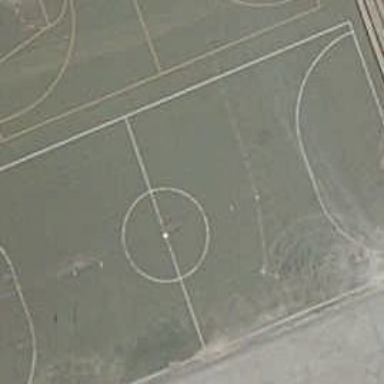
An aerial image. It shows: Futsal pitch for leisure and sports activities.